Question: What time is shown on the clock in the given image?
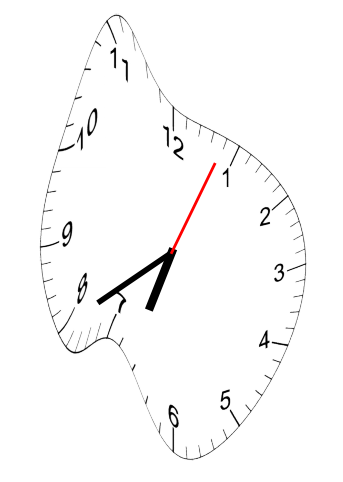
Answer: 06:40:04